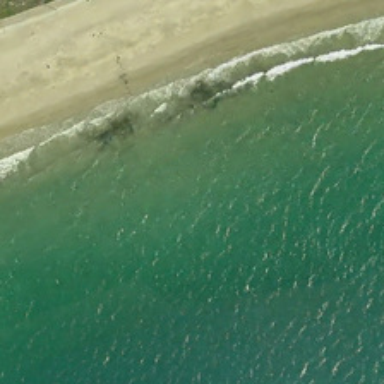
A piece of ocean is near a yellow beach .